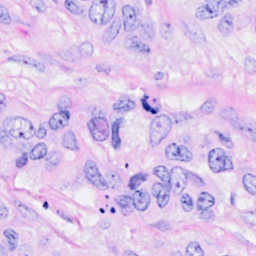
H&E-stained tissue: Breast